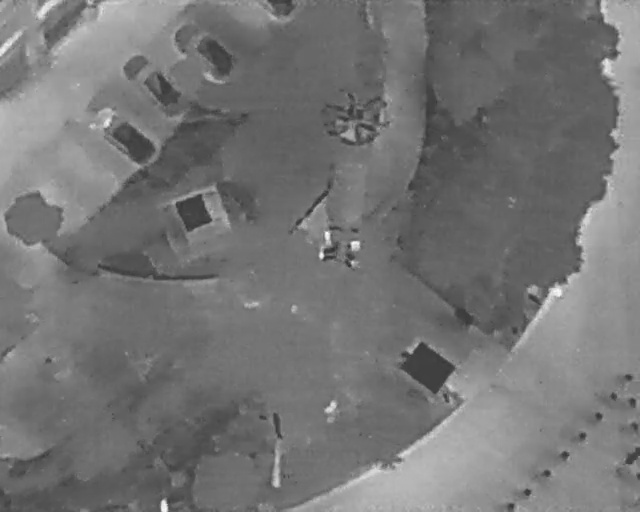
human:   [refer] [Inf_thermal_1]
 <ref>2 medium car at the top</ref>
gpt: <box>[[29, 2, 35, 16, 44], [42, -1, 45, 5, 2]]</box>

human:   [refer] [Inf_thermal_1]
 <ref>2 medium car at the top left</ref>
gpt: <box>[[16, 19, 21, 33, 40], [21, 8, 26, 23, 44]]</box>